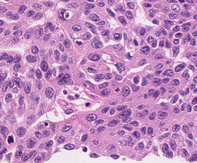
Tumor epithelial tissue: yes
Tumor-associated stroma tissue: no
Normal tissue: no